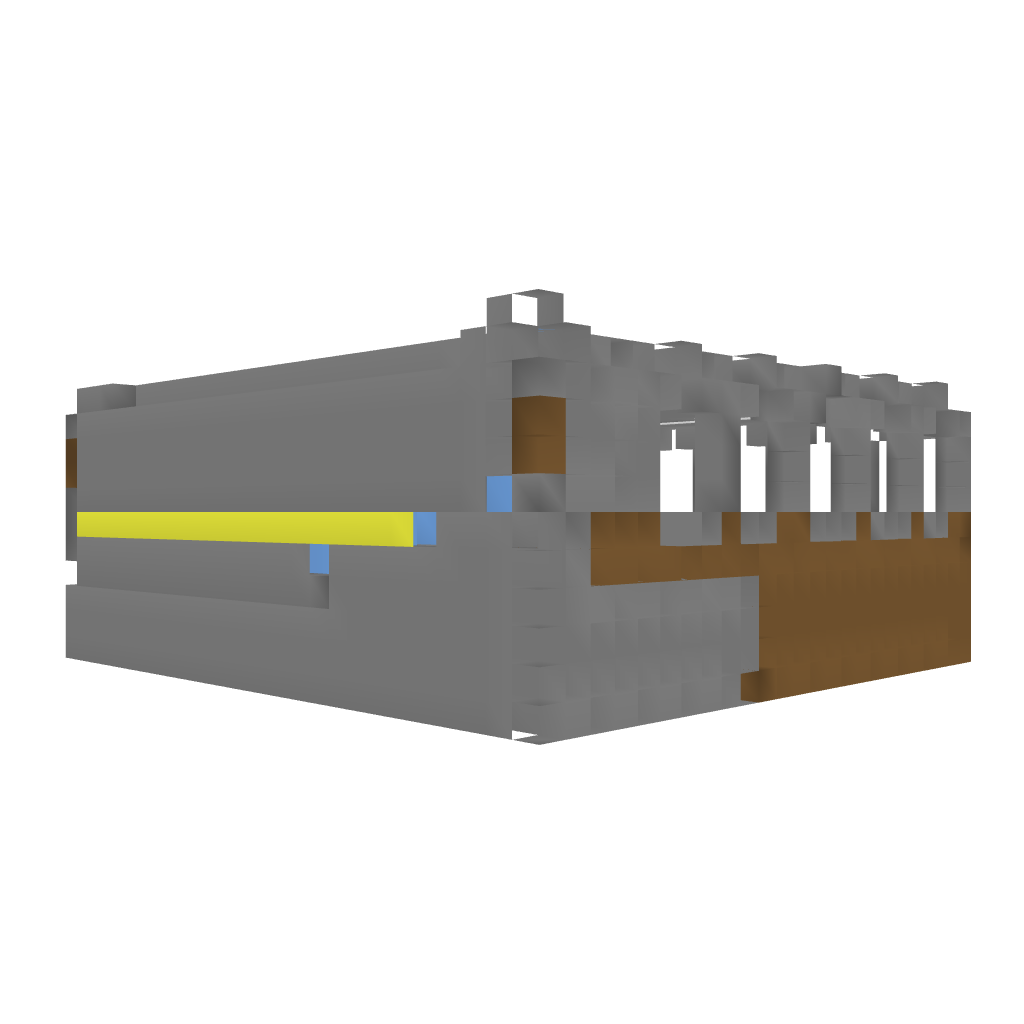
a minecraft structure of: Roman Bathhouse 5 blocks of earth with a square type of building